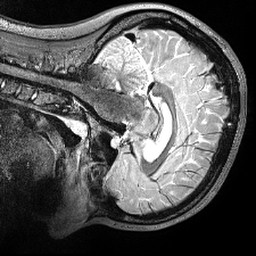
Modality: T2w
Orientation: sagittal
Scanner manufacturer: siemens
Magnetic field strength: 3 T
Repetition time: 3.2 s
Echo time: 0.566 s